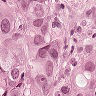
Metastatic tissue present: yes